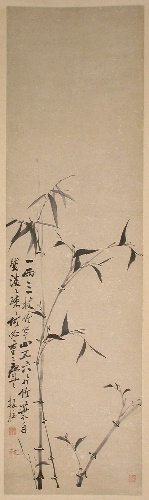
Artist: Zheng Xie
Artist bio: Chinese, 1693–1765
Object type: Hanging scroll
Classification: Paintings
Medium: Hanging scroll; ink on paper
Culture: China
Period: Qing dynasty (1644–1911)
Dimensions: Image: 55 1/8 x 15 1/2 in. (140 x 39.4 cm)
Overall with mounting: 86 x 21 in. (218.4 x 53.3 cm)
Overall with knobs: 85 x 24 in. (215.9 x 61 cm)
Department: Asian Art
Credit line: Gift of Ernest Erickson Foundation, 1985
Accession year: 1985
Repository: Metropolitan Museum of Art, New York, NY
Tags: Poetry|Bamboo